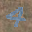
Label: 4